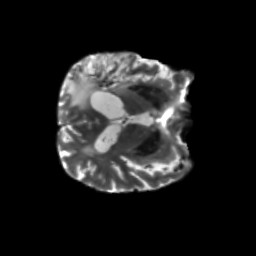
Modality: T2w
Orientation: axial
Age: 75
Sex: male
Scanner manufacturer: siemens
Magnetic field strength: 3 T
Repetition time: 5.25 s
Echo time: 0.08 s